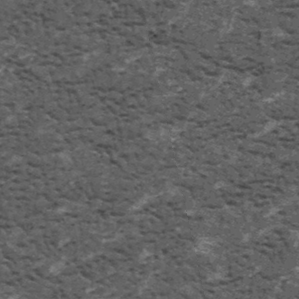
Label: frost